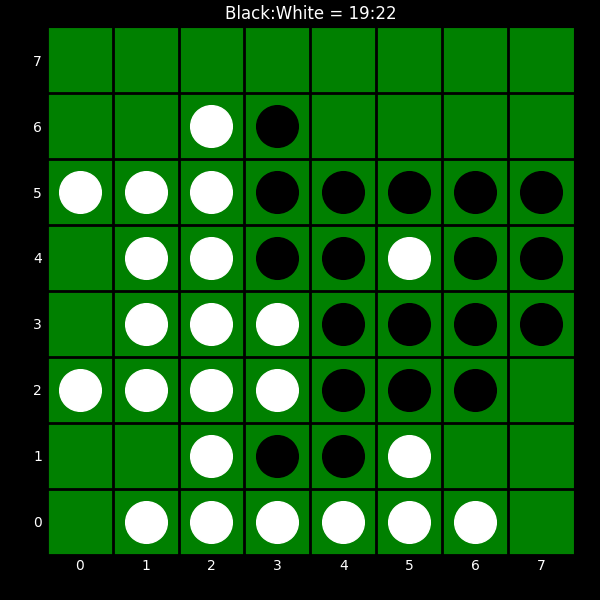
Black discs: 19
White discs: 22